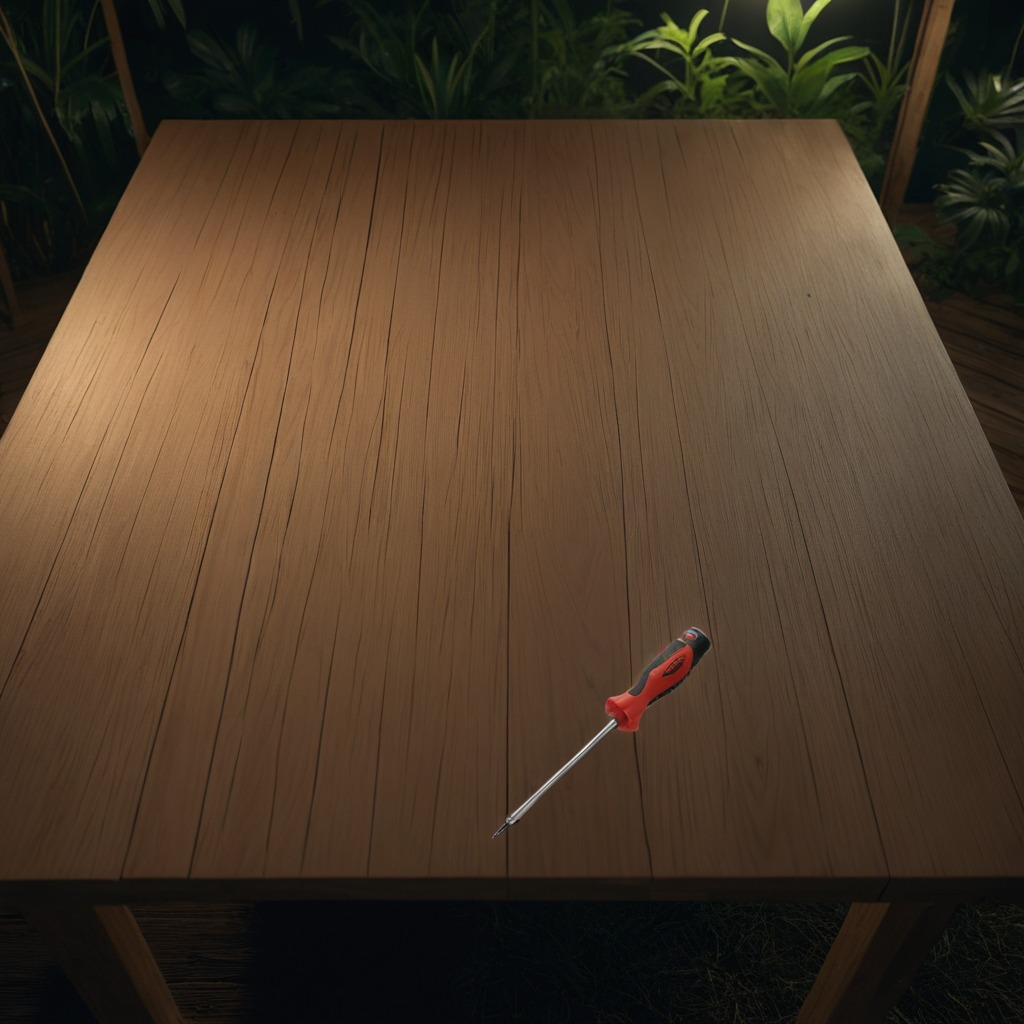
A screwdriver lying on a wooden table inside a jungle field workshop tent at night dim ambient light soft shadows worn but